四年级 · 算术
直接写出得数。（共 4 分）

| $90 \div 30=$ | $400 \div 50=$ | $720 \div 9=$ | $99 \div 33=$ |
| :--- | :--- | :--- | :--- |
| $1000 \div 20=$ | $92 \div 23=$ | $50 \times 60=$ | $840 \div 40=$ |
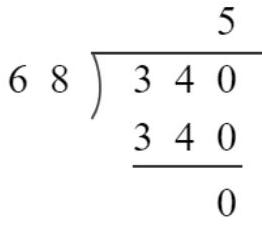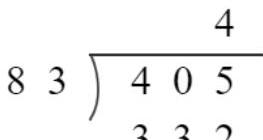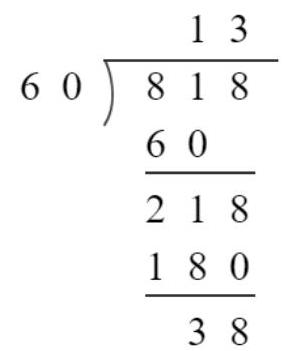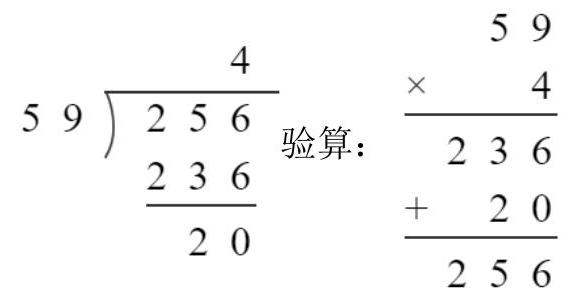
答案: $3 ; 8 ; 80 ; 3$;

$50 ; 4 ; 3000 ; 21$19.答案: $5 ; 13 \ldots . .38 ; 4 \ldots . .20$
$4 \ldots . .73 ; 41 \ldots . .5 ; 28 \ldots . .20 ;$

【分析】除数是两位数的除法, 先看被除数的前两位, 前两位数不够除, 看被除数的前三位数, 除到被除数的哪一位, 就在那一位上面写商, 求出每一位商, 余下的数必须比除数小; 有余数除法的验算方法是：被除数＝商×除数＋余数。

【详解】 $340 \div 68=5$ $818 \div 60=13 \ldots . .38$

$* 256 \div 59=4$ .20

$405 \div 83=4 \ldots . .73$

| 332 |
| :--- |
| 73 |

$743 \div 18=41 \ldots . .5$
$1 8 \longdiv { 7 4 3 }$
$\frac{72}{23}$
$\frac{18}{5}$

$* 860 \div 30=28 \ldots . .20$

$3 0 \longdiv { 8 6 0 }$

$\frac{60}{260}$ 验算: $\frac{\times 30}{840}$

$\begin{array}{r}240 \\ \hline 20\end{array}$ $\begin{array}{r}+\quad 20 \\ \hline 860\end{array}$
解析: 答案: $3 ; 8 ; 80 ; 3$;

$50 ; 4 ; 3000 ; 21$19.答案: $5 ; 13 \ldots . .38 ; 4 \ldots . .20$
$4 \ldots . .73 ; 41 \ldots . .5 ; 28 \ldots . .20 ;$

【分析】除数是两位数的除法, 先看被除数的前两位, 前两位数不够除, 看被除数的前三位数, 除到被除数的哪一位, 就在那一位上面写商, 求出每一位商, 余下的数必须比除数小; 有余数除法的验算方法是：被除数＝商×除数＋余数。

【详解】 $340 \div 68=5$ $818 \div 60=13 \ldots . .38$

$* 256 \div 59=4$ .20

$405 \div 83=4 \ldots . .73$

| 332 |
| :--- |
| 73 |

$743 \div 18=41 \ldots . .5$
$1 8 \longdiv { 7 4 3 }$
$\frac{72}{23}$
$\frac{18}{5}$

$* 860 \div 30=28 \ldots . .20$

$3 0 \longdiv { 8 6 0 }$

$\frac{60}{260}$ 验算: $\frac{\times 30}{840}$

$\begin{array}{r}240 \\ \hline 20\end{array}$ $\begin{array}{r}+\quad 20 \\ \hline 860\end{array}$